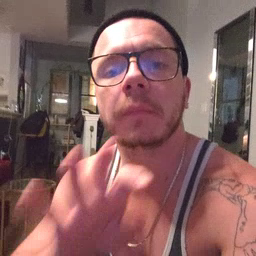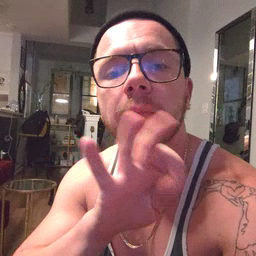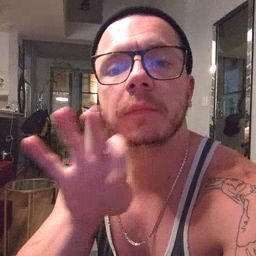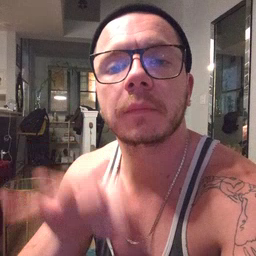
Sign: frenchfries